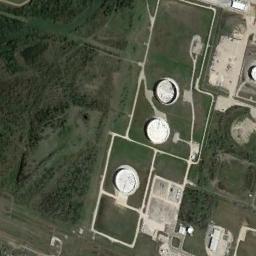
Label: storage tanks